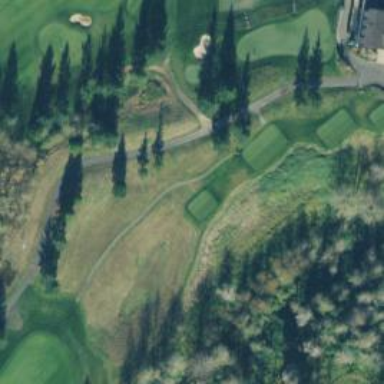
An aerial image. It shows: Golf path.